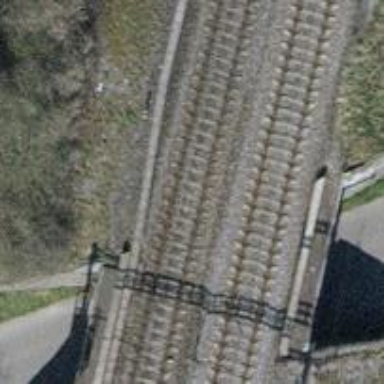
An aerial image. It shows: Railway track with contact line for electrification.